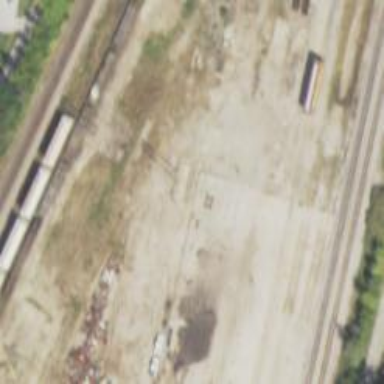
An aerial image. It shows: Abandoned railway.